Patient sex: F
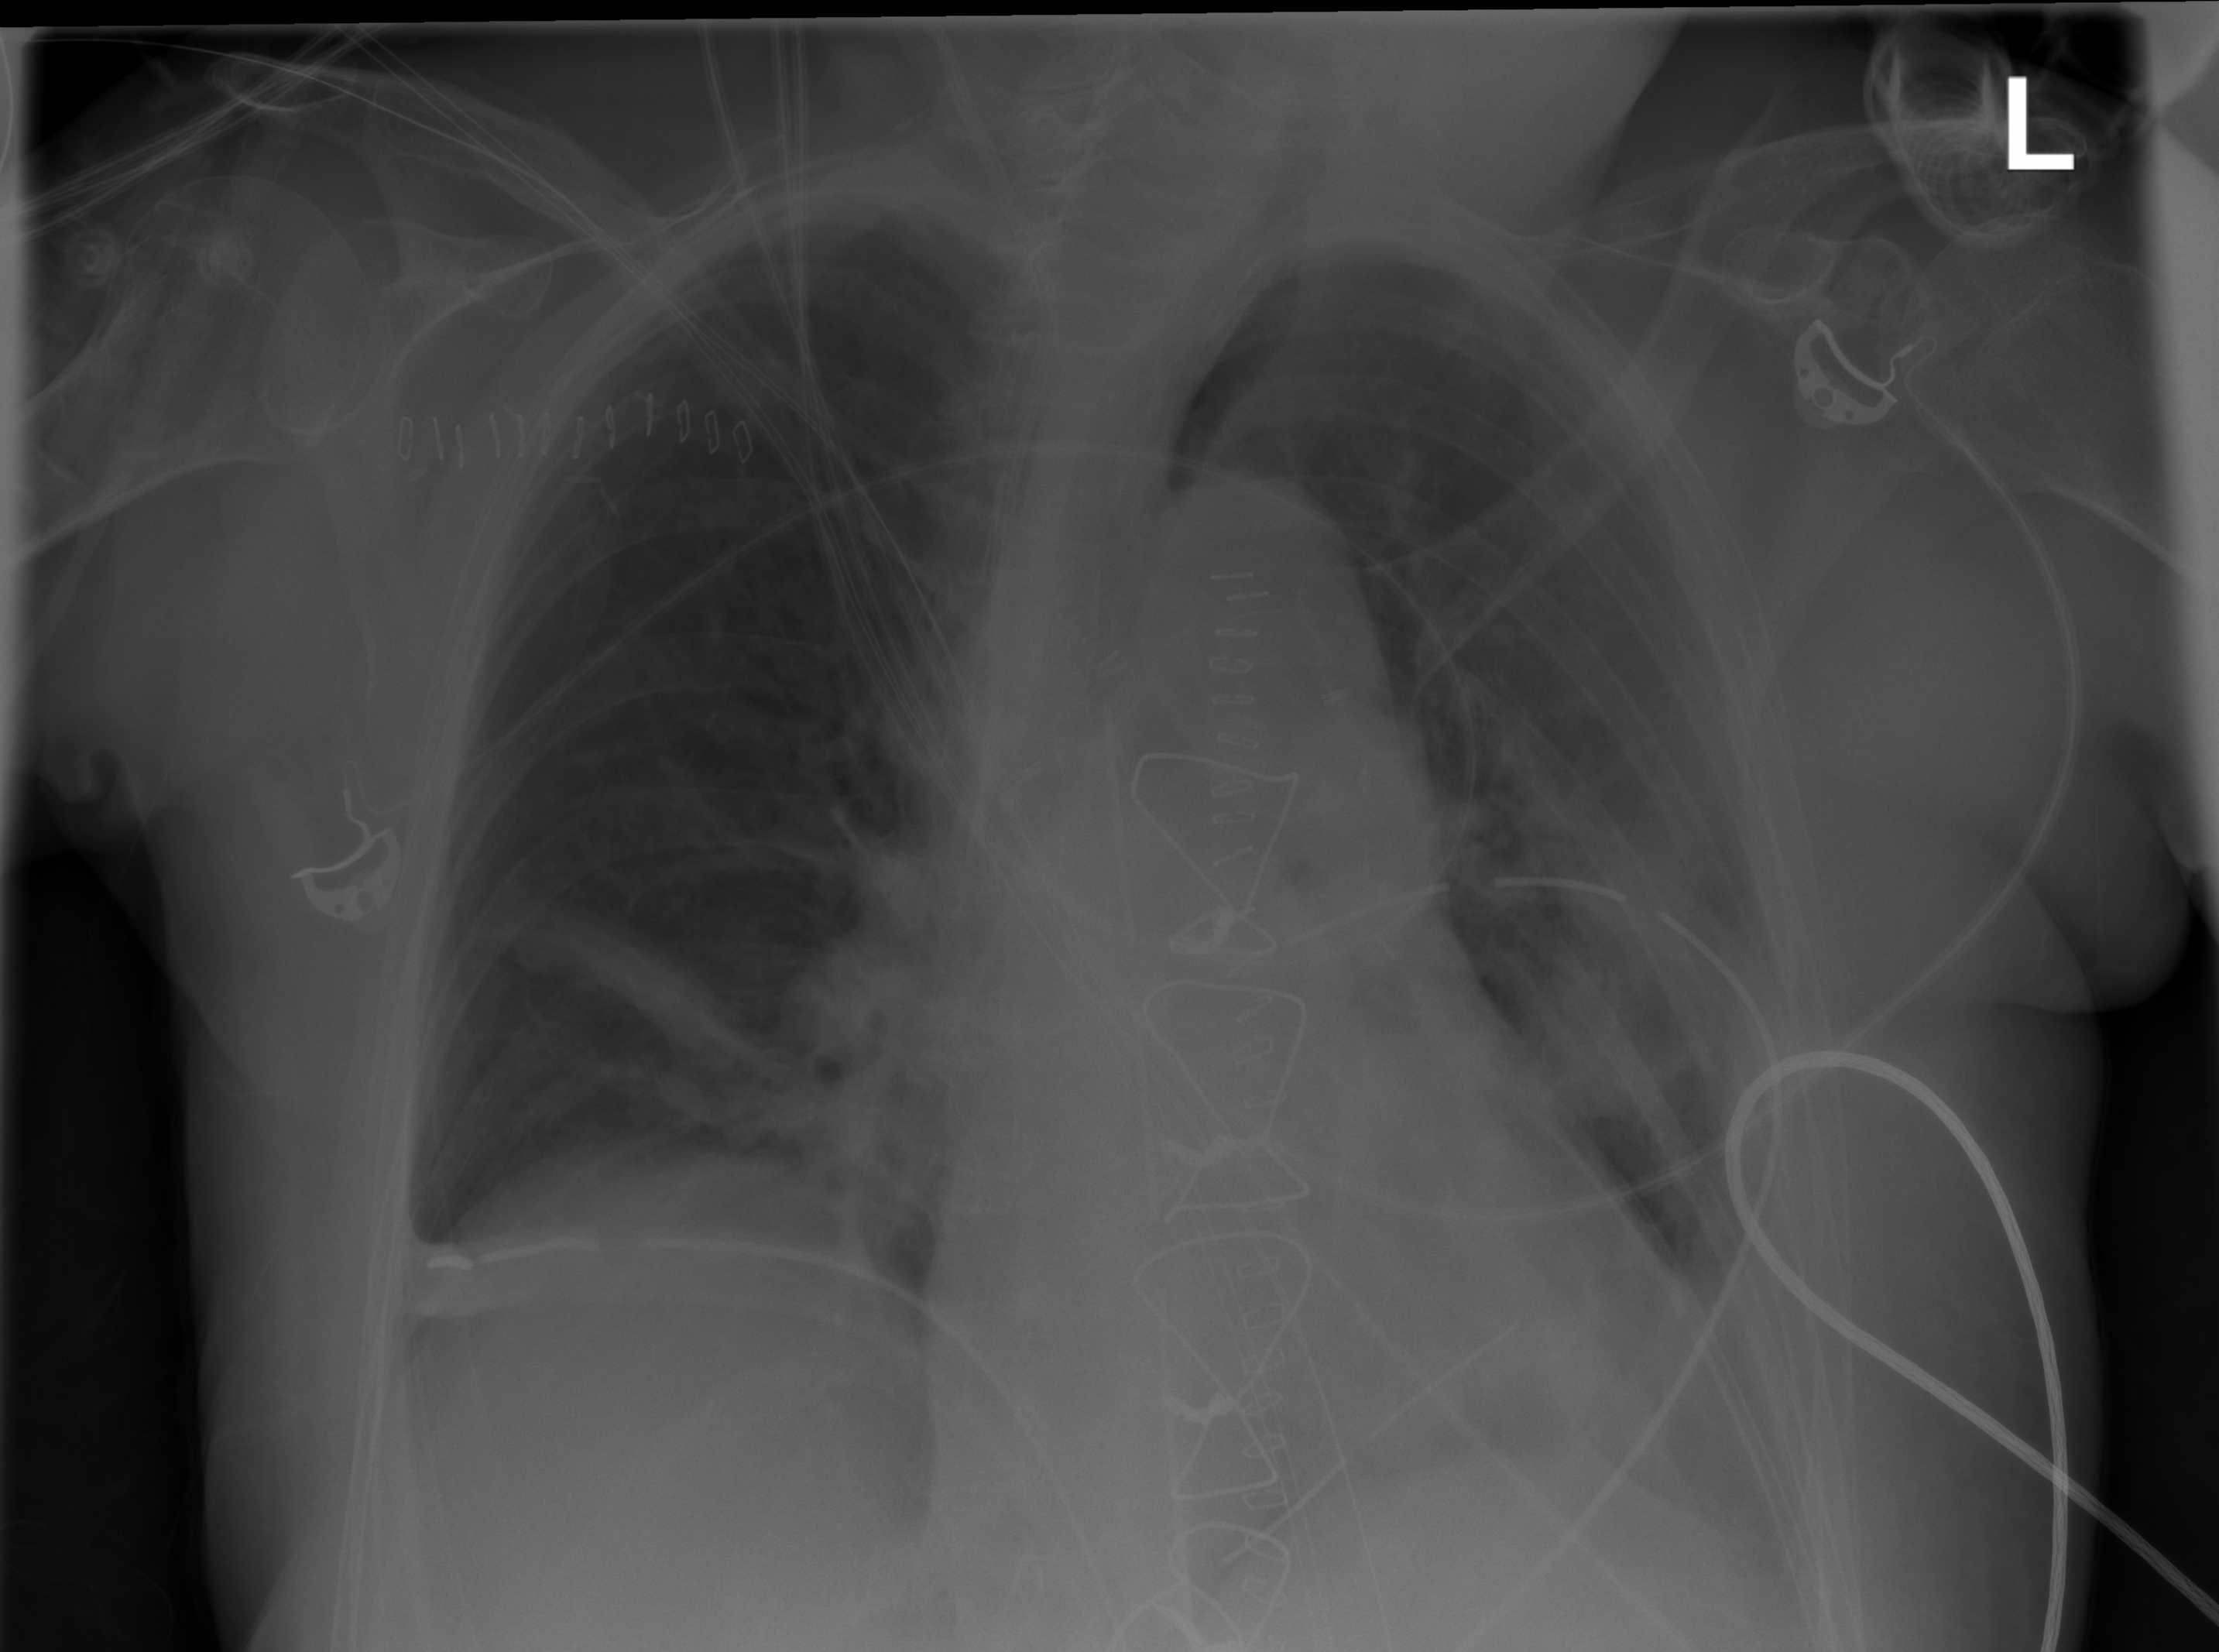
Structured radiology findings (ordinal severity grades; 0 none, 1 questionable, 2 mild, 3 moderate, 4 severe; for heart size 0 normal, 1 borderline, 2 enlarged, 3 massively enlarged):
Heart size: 0
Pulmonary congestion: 0
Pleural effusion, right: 0
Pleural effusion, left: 2
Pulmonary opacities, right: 0
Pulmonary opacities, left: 0
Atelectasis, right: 2
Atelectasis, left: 2